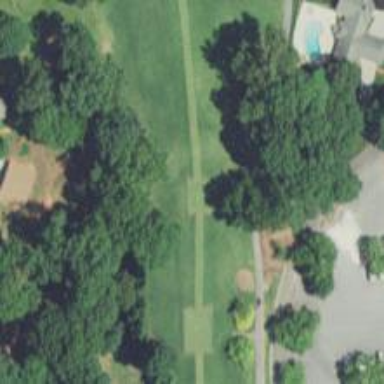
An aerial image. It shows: Path for both road and golf.